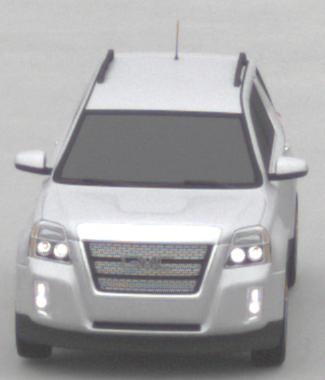
Make: GMC
Model: Terrain
Detailed model: Gen. 1
Model produced from: 2009
Model produced until: 2017
Doors: 5
Color: white
Road condition: dry road
Daytime: midday
Contrast: low contrast